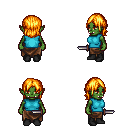
a pixel art fantasy rpg character, female body template, orc, green skin, teal sleeveless shirt, robe skirt, light blonde long bangs hairstyle, black shoes, dagger, four views (front, back, left, right), 2x2 character sprite sheet, small pixel art, hard edges, no anti-aliasing